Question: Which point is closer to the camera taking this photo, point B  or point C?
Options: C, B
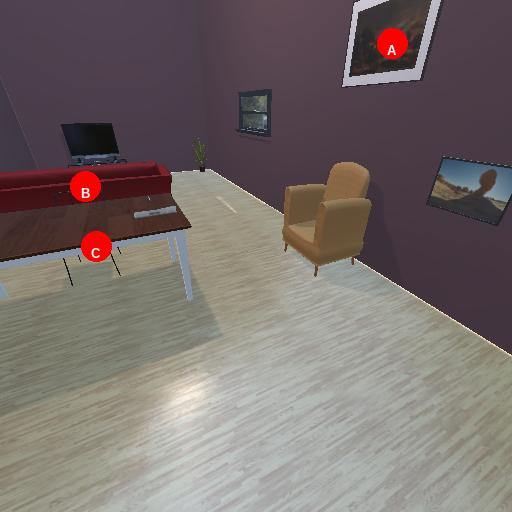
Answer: C